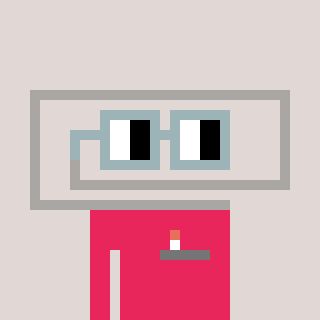
a pixel art character with square dark gray glasses, a paperclip-shaped head and a redpinkish-colored body on a warm background